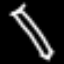
Label: pencil